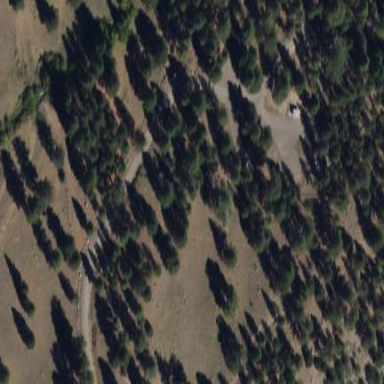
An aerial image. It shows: Campsite where tents and caravans are present. Perfect spot for outdoor enthusiasts to relax and unwind.